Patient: sex M, age 33
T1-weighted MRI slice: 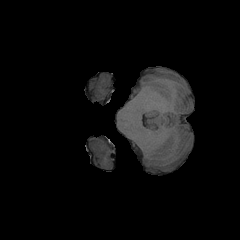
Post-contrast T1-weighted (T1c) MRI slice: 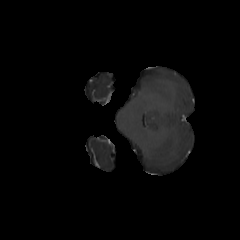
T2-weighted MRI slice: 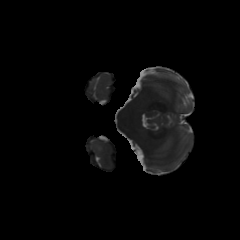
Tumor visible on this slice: yes
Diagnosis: Astrocytoma, IDH-mutant
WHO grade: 4